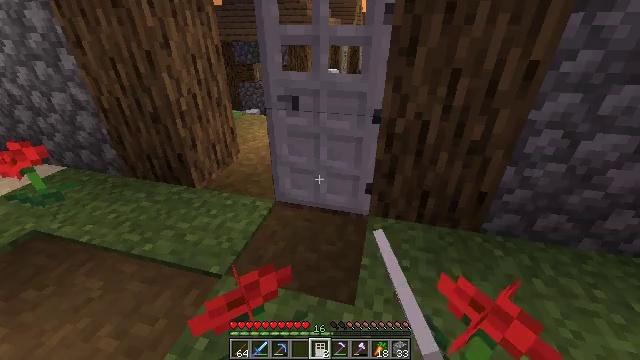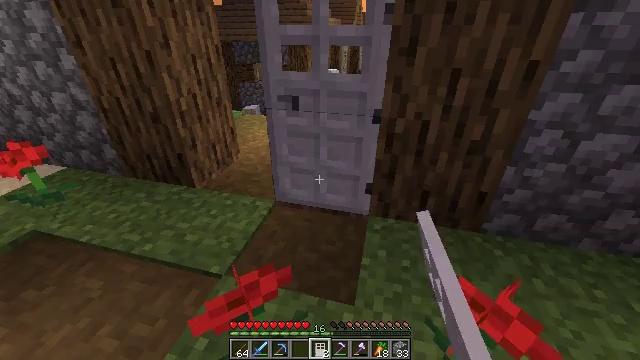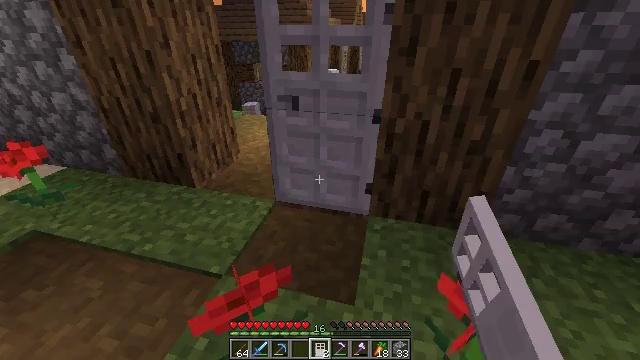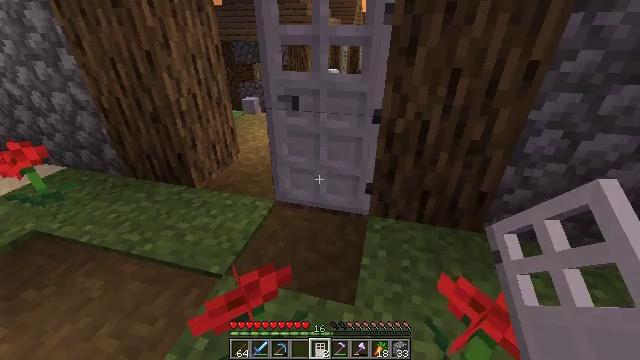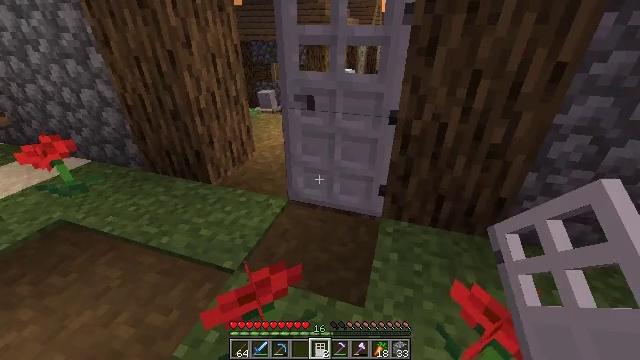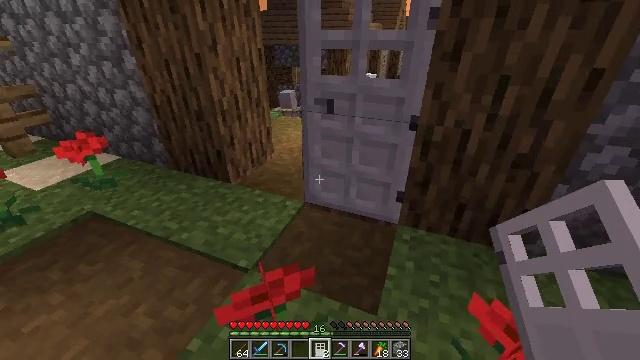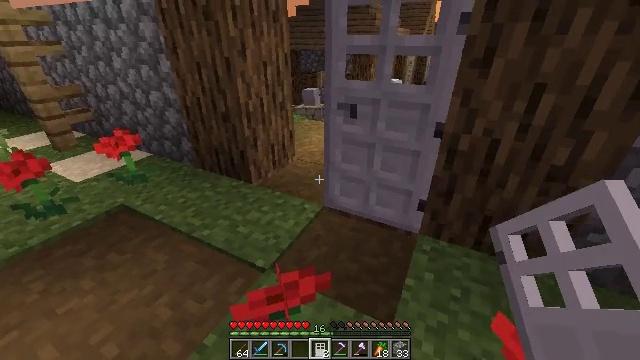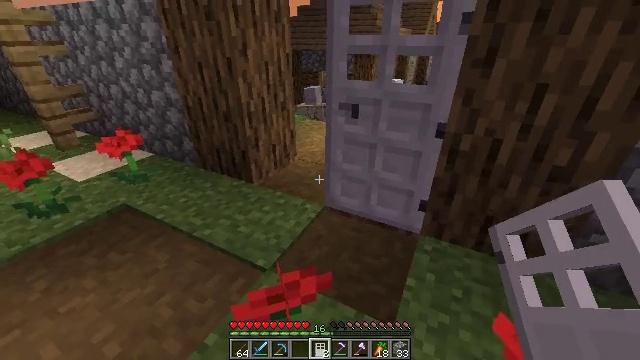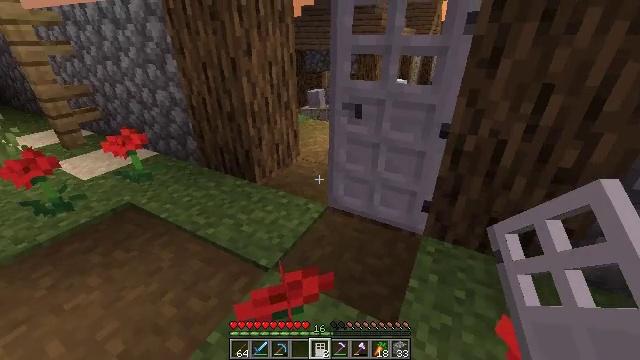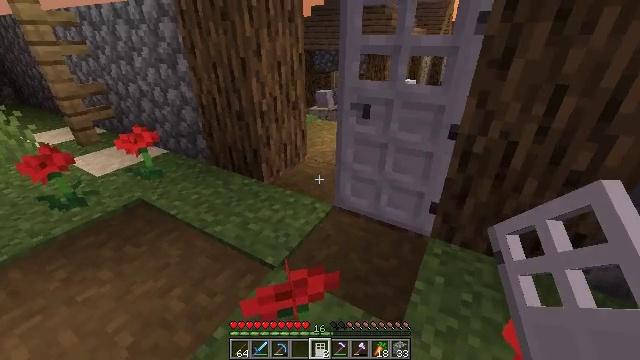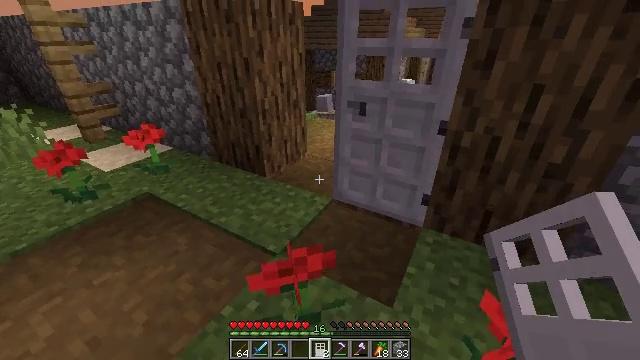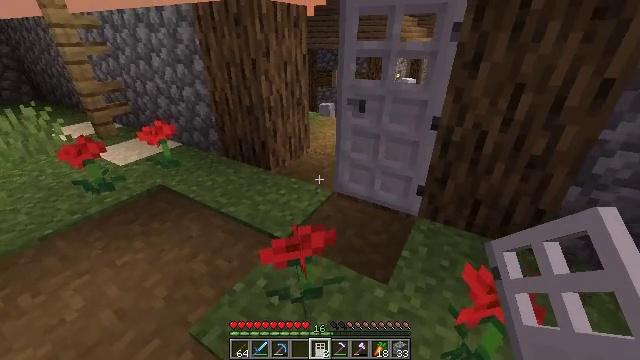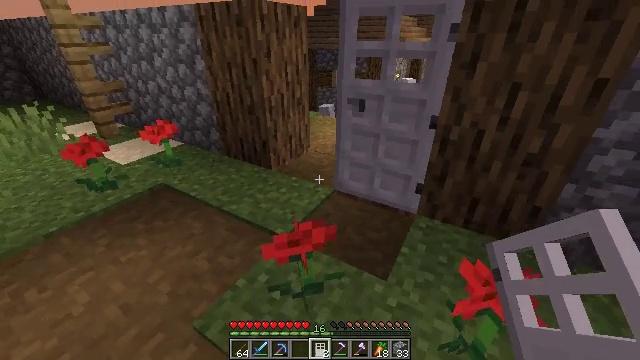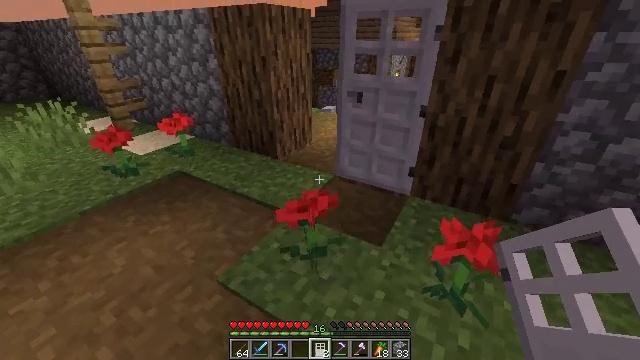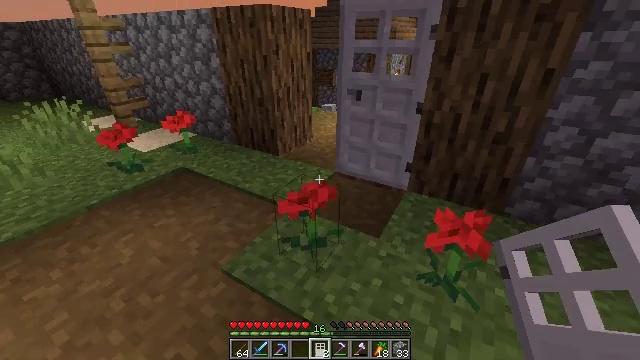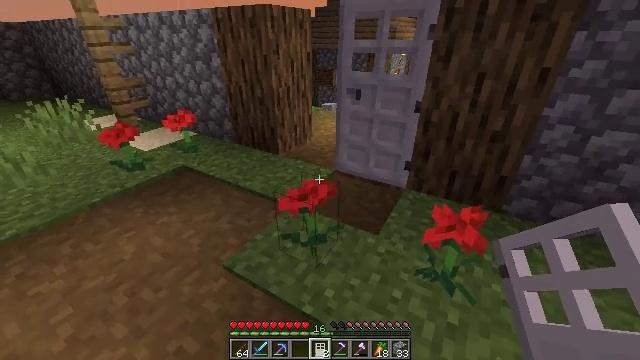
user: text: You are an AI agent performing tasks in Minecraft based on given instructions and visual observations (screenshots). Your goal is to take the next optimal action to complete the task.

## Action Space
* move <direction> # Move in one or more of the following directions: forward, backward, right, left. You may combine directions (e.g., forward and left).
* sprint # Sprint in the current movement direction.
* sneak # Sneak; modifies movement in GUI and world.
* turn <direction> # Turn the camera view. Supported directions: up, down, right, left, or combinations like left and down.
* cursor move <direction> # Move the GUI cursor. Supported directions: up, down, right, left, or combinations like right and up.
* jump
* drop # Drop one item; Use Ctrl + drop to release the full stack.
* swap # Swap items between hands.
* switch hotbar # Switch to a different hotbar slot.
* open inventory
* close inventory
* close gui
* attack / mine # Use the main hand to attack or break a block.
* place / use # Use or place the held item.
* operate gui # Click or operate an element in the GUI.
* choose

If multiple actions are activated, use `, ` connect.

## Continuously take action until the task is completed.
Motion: motion action
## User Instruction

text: Reclaim the grass path segment.
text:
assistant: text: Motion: no_op
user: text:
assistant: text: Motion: no_op
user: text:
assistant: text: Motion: no_op
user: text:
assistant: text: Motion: turn left
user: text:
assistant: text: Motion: turn left
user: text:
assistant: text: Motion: turn left
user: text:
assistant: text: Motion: no_op
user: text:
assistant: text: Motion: no_op
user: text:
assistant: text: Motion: move back, turn left
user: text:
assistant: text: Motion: move back
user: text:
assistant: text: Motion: move back
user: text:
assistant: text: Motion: move back
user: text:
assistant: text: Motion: move back
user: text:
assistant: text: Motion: no_op
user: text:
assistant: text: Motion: no_op
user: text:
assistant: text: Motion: no_op
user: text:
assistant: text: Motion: no_op
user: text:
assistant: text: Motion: no_op
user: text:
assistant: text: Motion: move forward
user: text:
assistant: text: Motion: move forward
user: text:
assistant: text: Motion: move forward
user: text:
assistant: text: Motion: move forward
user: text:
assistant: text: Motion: move forward
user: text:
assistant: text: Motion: move forward
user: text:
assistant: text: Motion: move forward
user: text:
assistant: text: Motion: move forward, turn left and down
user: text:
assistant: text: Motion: move forward
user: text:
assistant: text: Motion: move forward, turn down
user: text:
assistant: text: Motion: turn down
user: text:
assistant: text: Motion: turn down